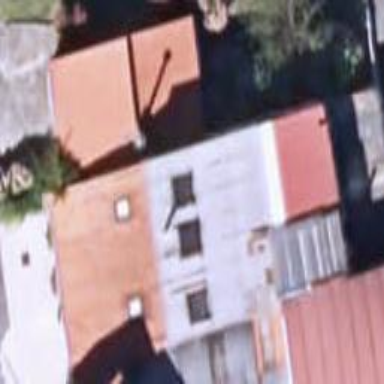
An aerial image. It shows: Bakery located inside building.